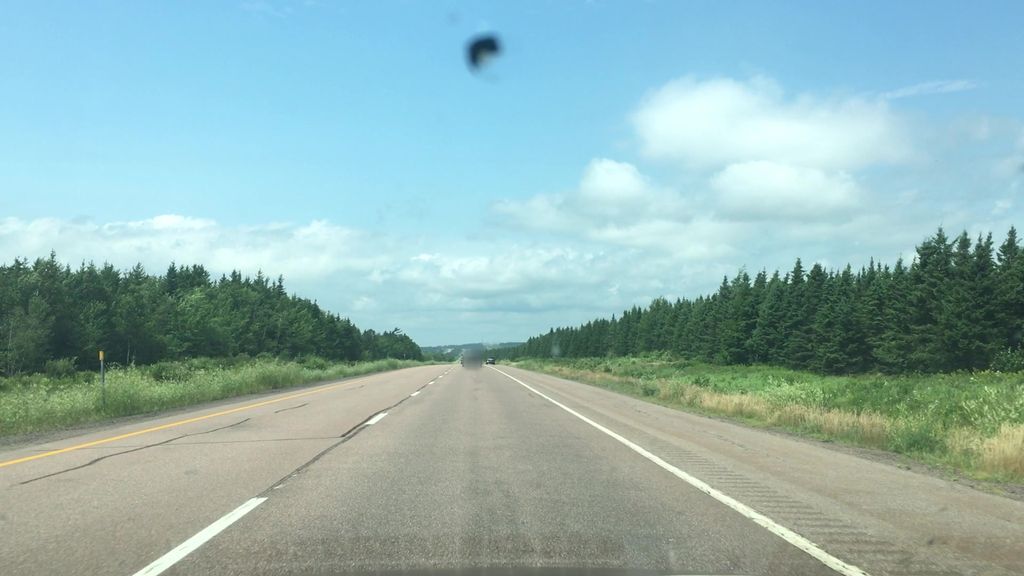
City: charlottetown